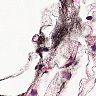
Metastatic tissue present: no